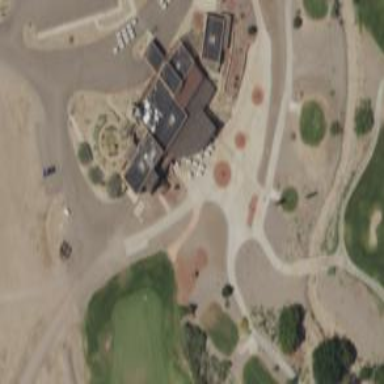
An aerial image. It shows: Path designated for golf carts.